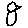
Label: bird